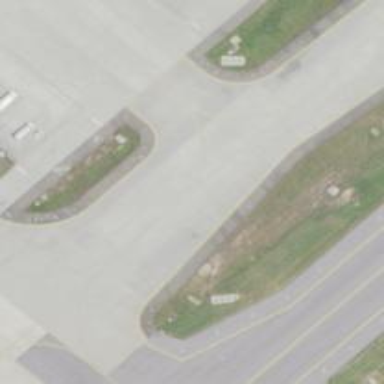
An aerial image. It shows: View of taxiway at the airport.